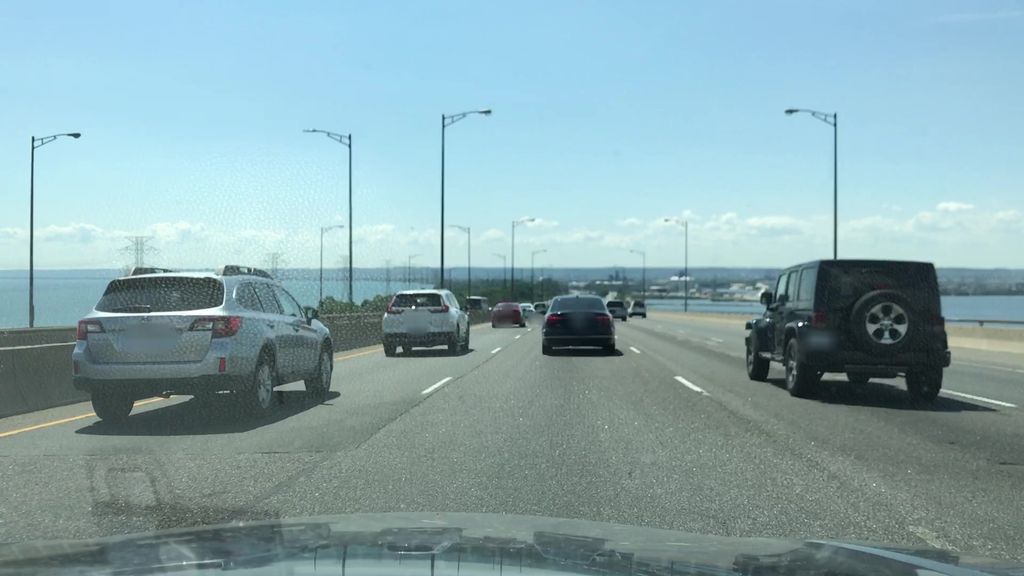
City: hamilton